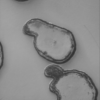
Label: not_dusty